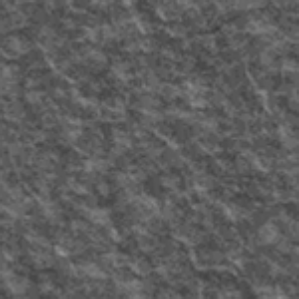
Label: frost